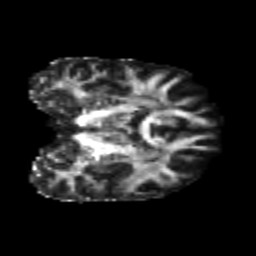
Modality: FA
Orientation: coronal
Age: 25
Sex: female
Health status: healthy
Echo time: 0.074 s